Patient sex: F
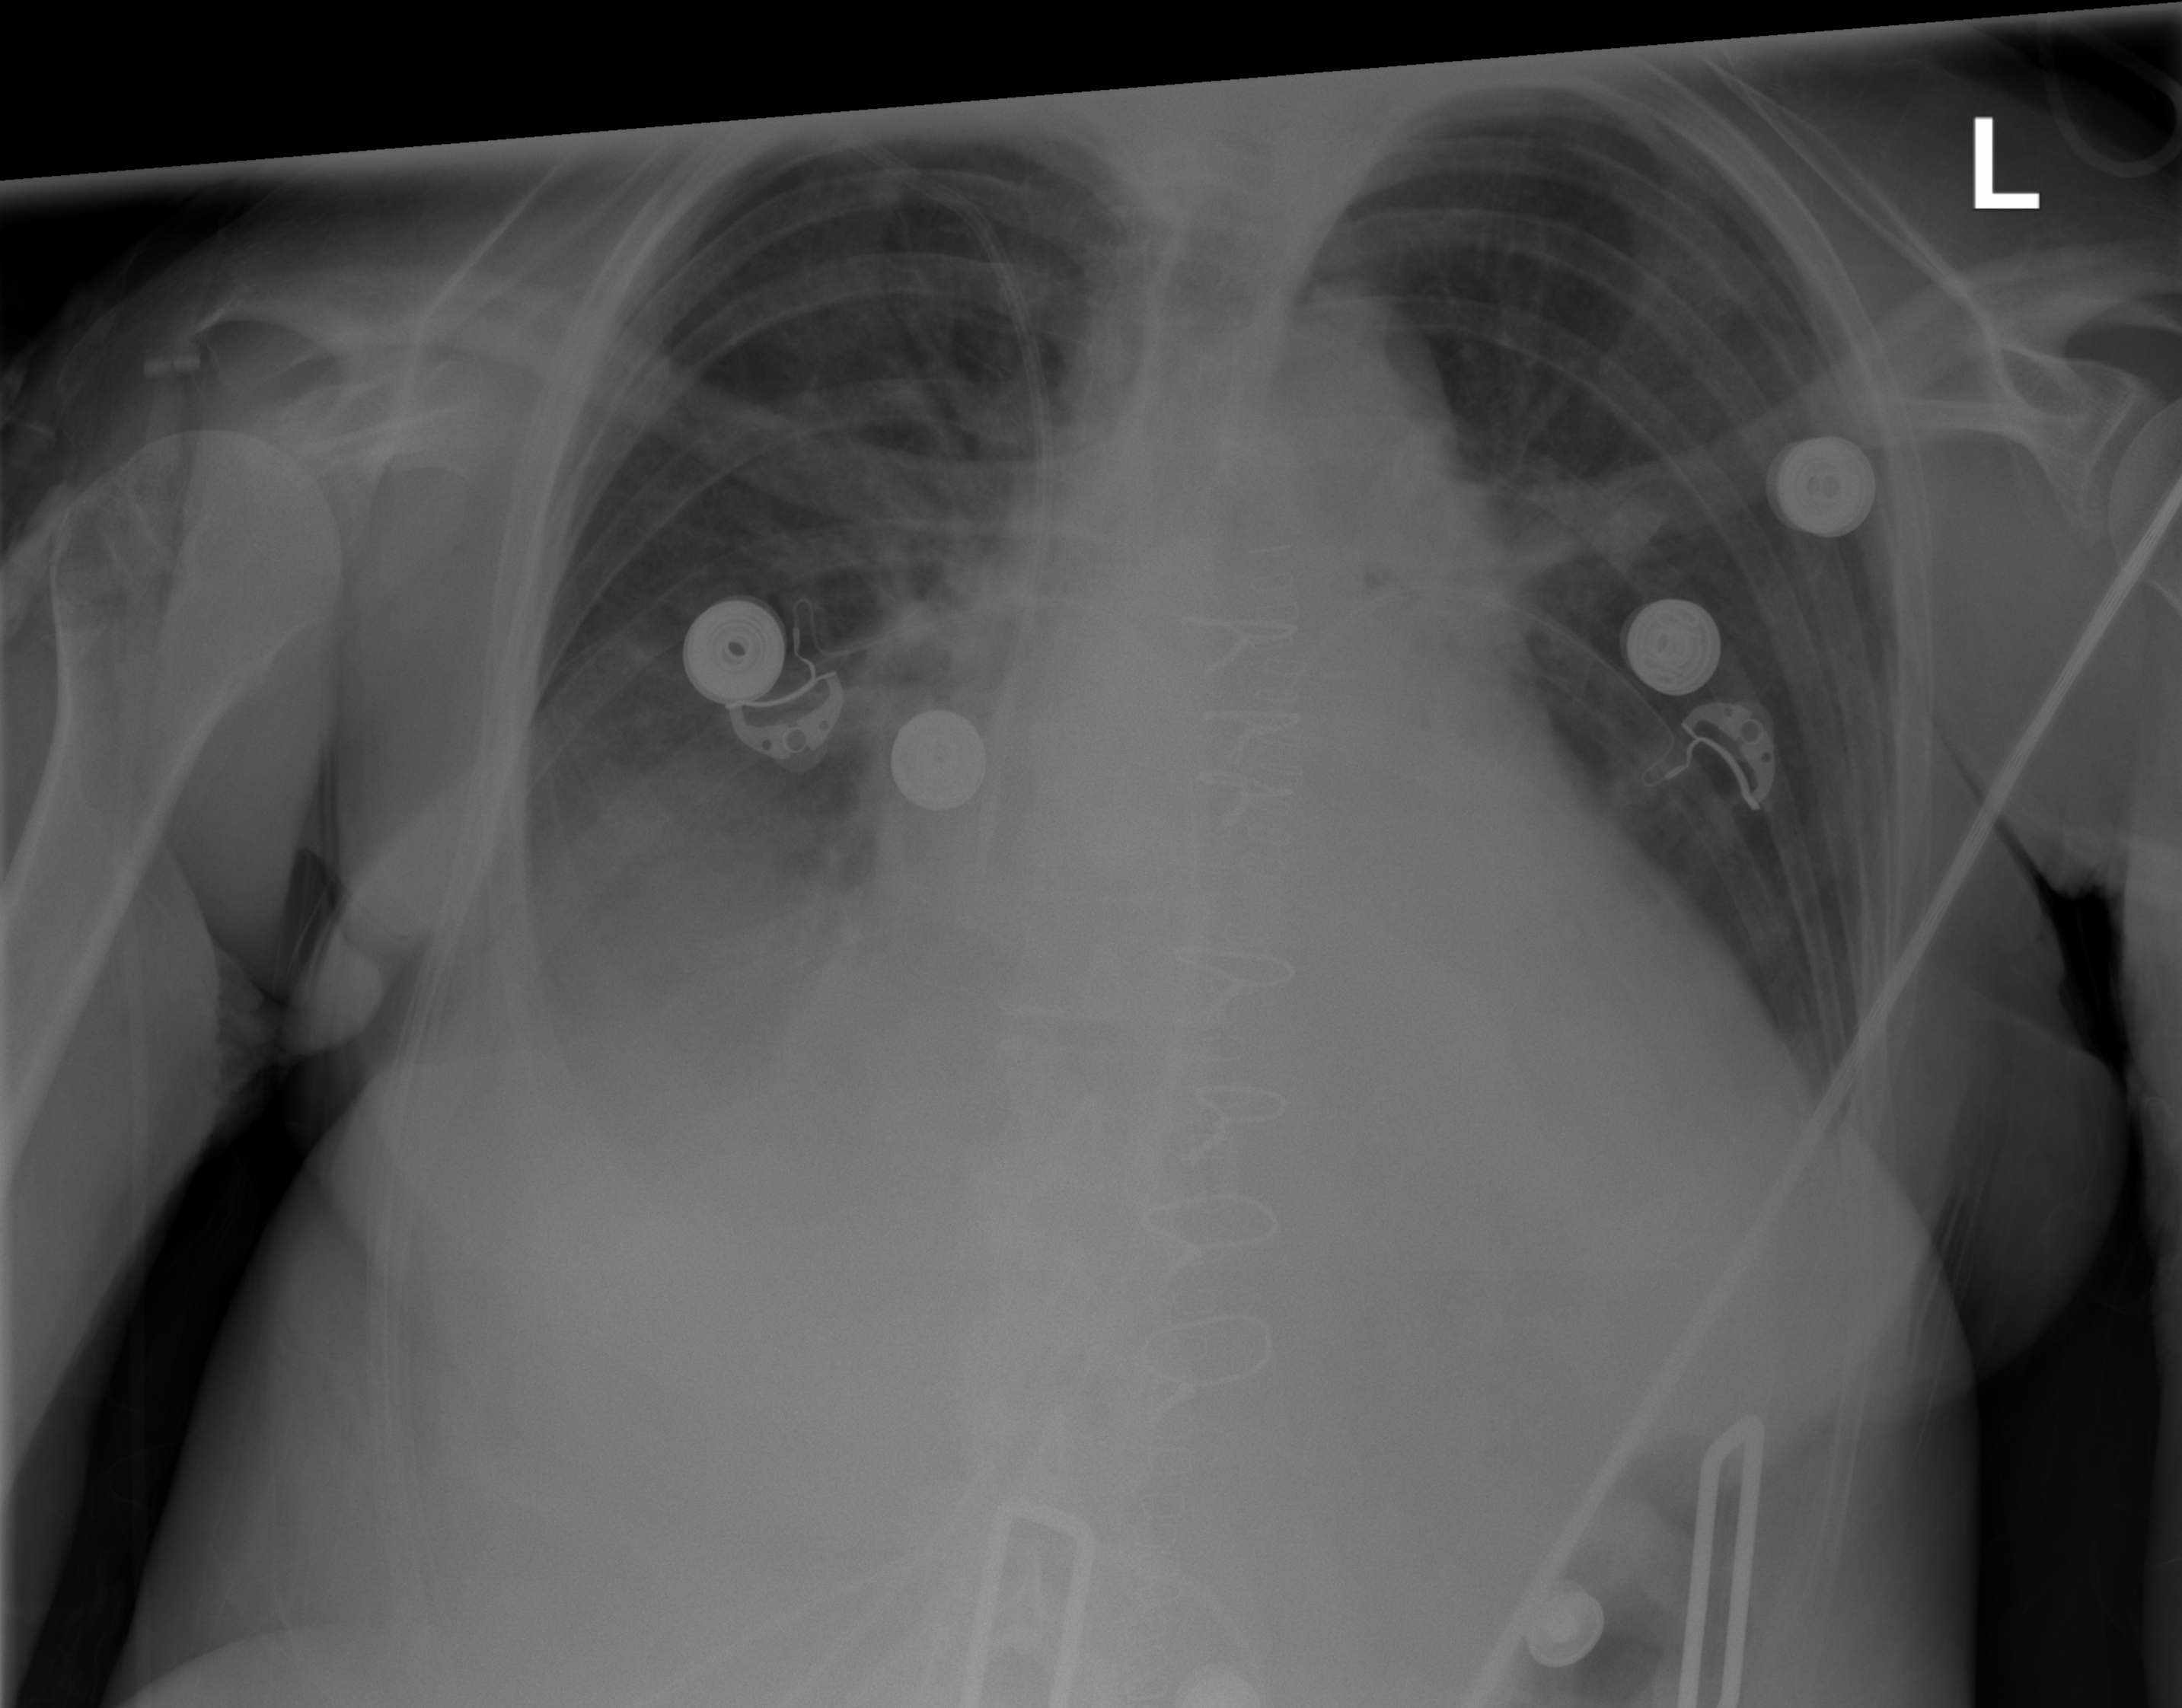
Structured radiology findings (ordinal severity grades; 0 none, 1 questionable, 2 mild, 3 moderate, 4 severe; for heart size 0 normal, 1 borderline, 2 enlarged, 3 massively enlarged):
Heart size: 2
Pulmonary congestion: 0
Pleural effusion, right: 2
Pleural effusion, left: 0
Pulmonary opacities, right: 0
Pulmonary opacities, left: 0
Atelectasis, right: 2
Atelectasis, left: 0